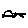
Label: car